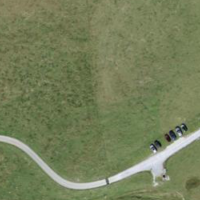
EUNIS habitat code: 23
Species observed at this site:
Marmota marmota
Aquila chrysaetos